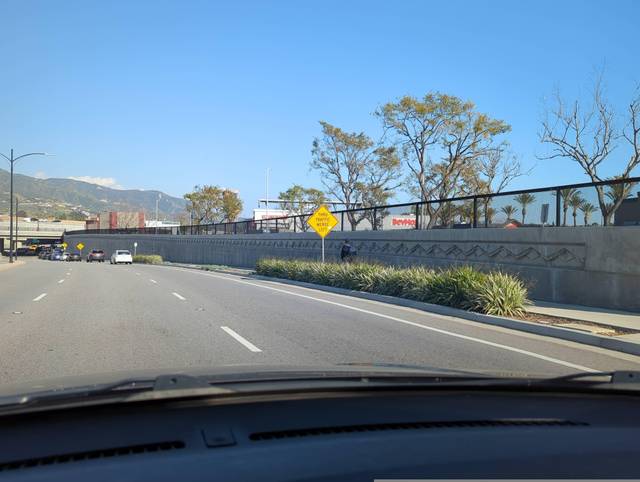
Region: Mexico
Coordinates: 34.192, -118.331